Question: I'm developing a mobile application which among other things, it receives data from medical devices via Bluetooth. To this end, I'm using an Android SDK in JAR via binding to my Xamarin project. Here's the class that holds the returned data from the decompiled JAR:
'''
package com.contec.jar.contec08a;
import java.util.ArrayList;
public class DeviceData
{
public ArrayList<byte[]> mData_blood = new ArrayList();
public ArrayList<byte[]> mData_oxygen = new ArrayList();
public ArrayList<byte[]> mData_normal_blood = new ArrayList();
}
'''
What is of interest is the mData_blood. Each element of the array list corresponds to a patient. Each byte array is the medical data for each patient. The Xamarin framework makes some changes, i.e. the name of the property becomes MDataBlood.
: when I receive the above class and property, the casting fails BUT NOT in the debugger. Here's what I mean: the 'as' operator that implement the cast fails (returns null) but in the debugger the very same expression correctly shows the data.
What's more, the 'is' operator returns false in runtime (the canDo variable is false) but true in the debugger. I've tried all methods of casting I'm familiar with, even using -but not mixing - Android objects. The highlighted line which casts the IList to List produces a nice exception. I'm at a total loss. Any suggestions would be greatly appreciated.
Here's the screenshot from the debugger which illustrates all the above:

Edit1: The MDataBlood[0] evaluates as generic Java object. When reviewing its properties, its isArray is set to true. By checking the decompiled source of the SDK, I determined that is indeed byte array.
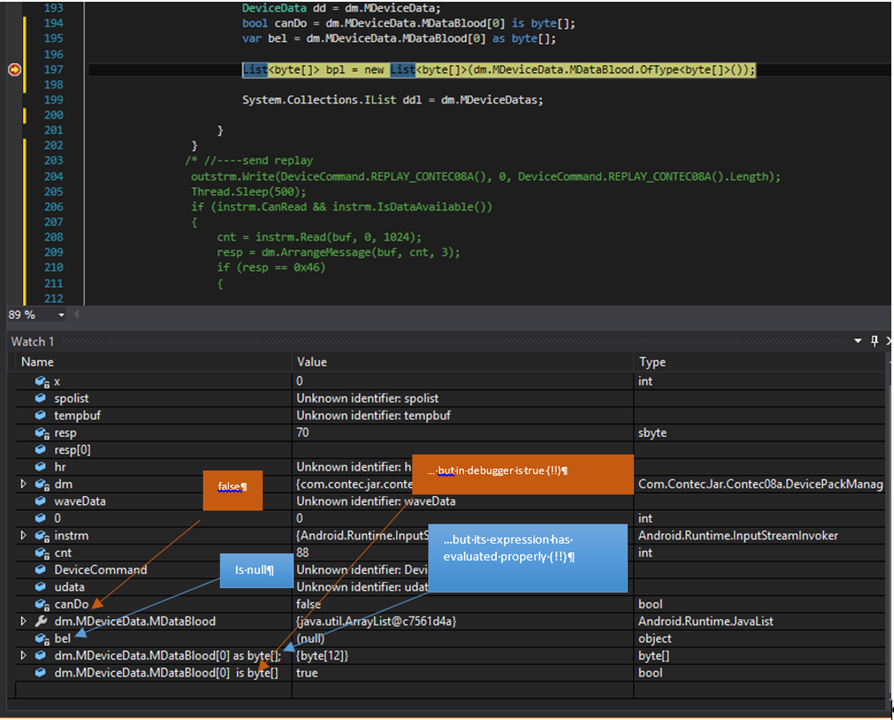
Answer: In Xamarin, there are some castings that might fail when the objects come from java types. In that cases you should use <URL> instead of a regular casting.
Try this, instead of your current approach:
'''
// Since MDataBlood is exposed as an IList property of MDeviceData,
// we first need to cast it to IJavaObject
var dataBloodRaw = (IJavaObject)dm.MDeviceData.MDataBlood;
// Then we have access to its JavaCast method
var dataBlood = dataBloodRaw.JavaCast<JavaList<byte[]>>();
'''
<URL> extends 'Java.Lang.Object', so it can be used as the 'TResult' parameter for 'JavaCast<TResult>'. Also, it implements 'IList', so you should be able to loop through it.
Anyway, if you need a 'List<byte[]>' you can use the casted 'JavaList' for creating it:
'''
var dataBloodList = dataBlood.ToList();
'''
Or, alternatively
'''
var dataBloodList = new List<byte[]>(dataBlood);
'''
Yet another thing you could just try is to Java-cast 'dataBloodRaw' to a 'JavaList<object>' and then loop through its objects, trying to cast each one of them as a 'byte[]'.
If none of the above works, I suggest you to take a look at <URL>, which can be done in your project properties:
<URL>
Keep in mind that a side effect of this last option will be the impact on the final size of your application.